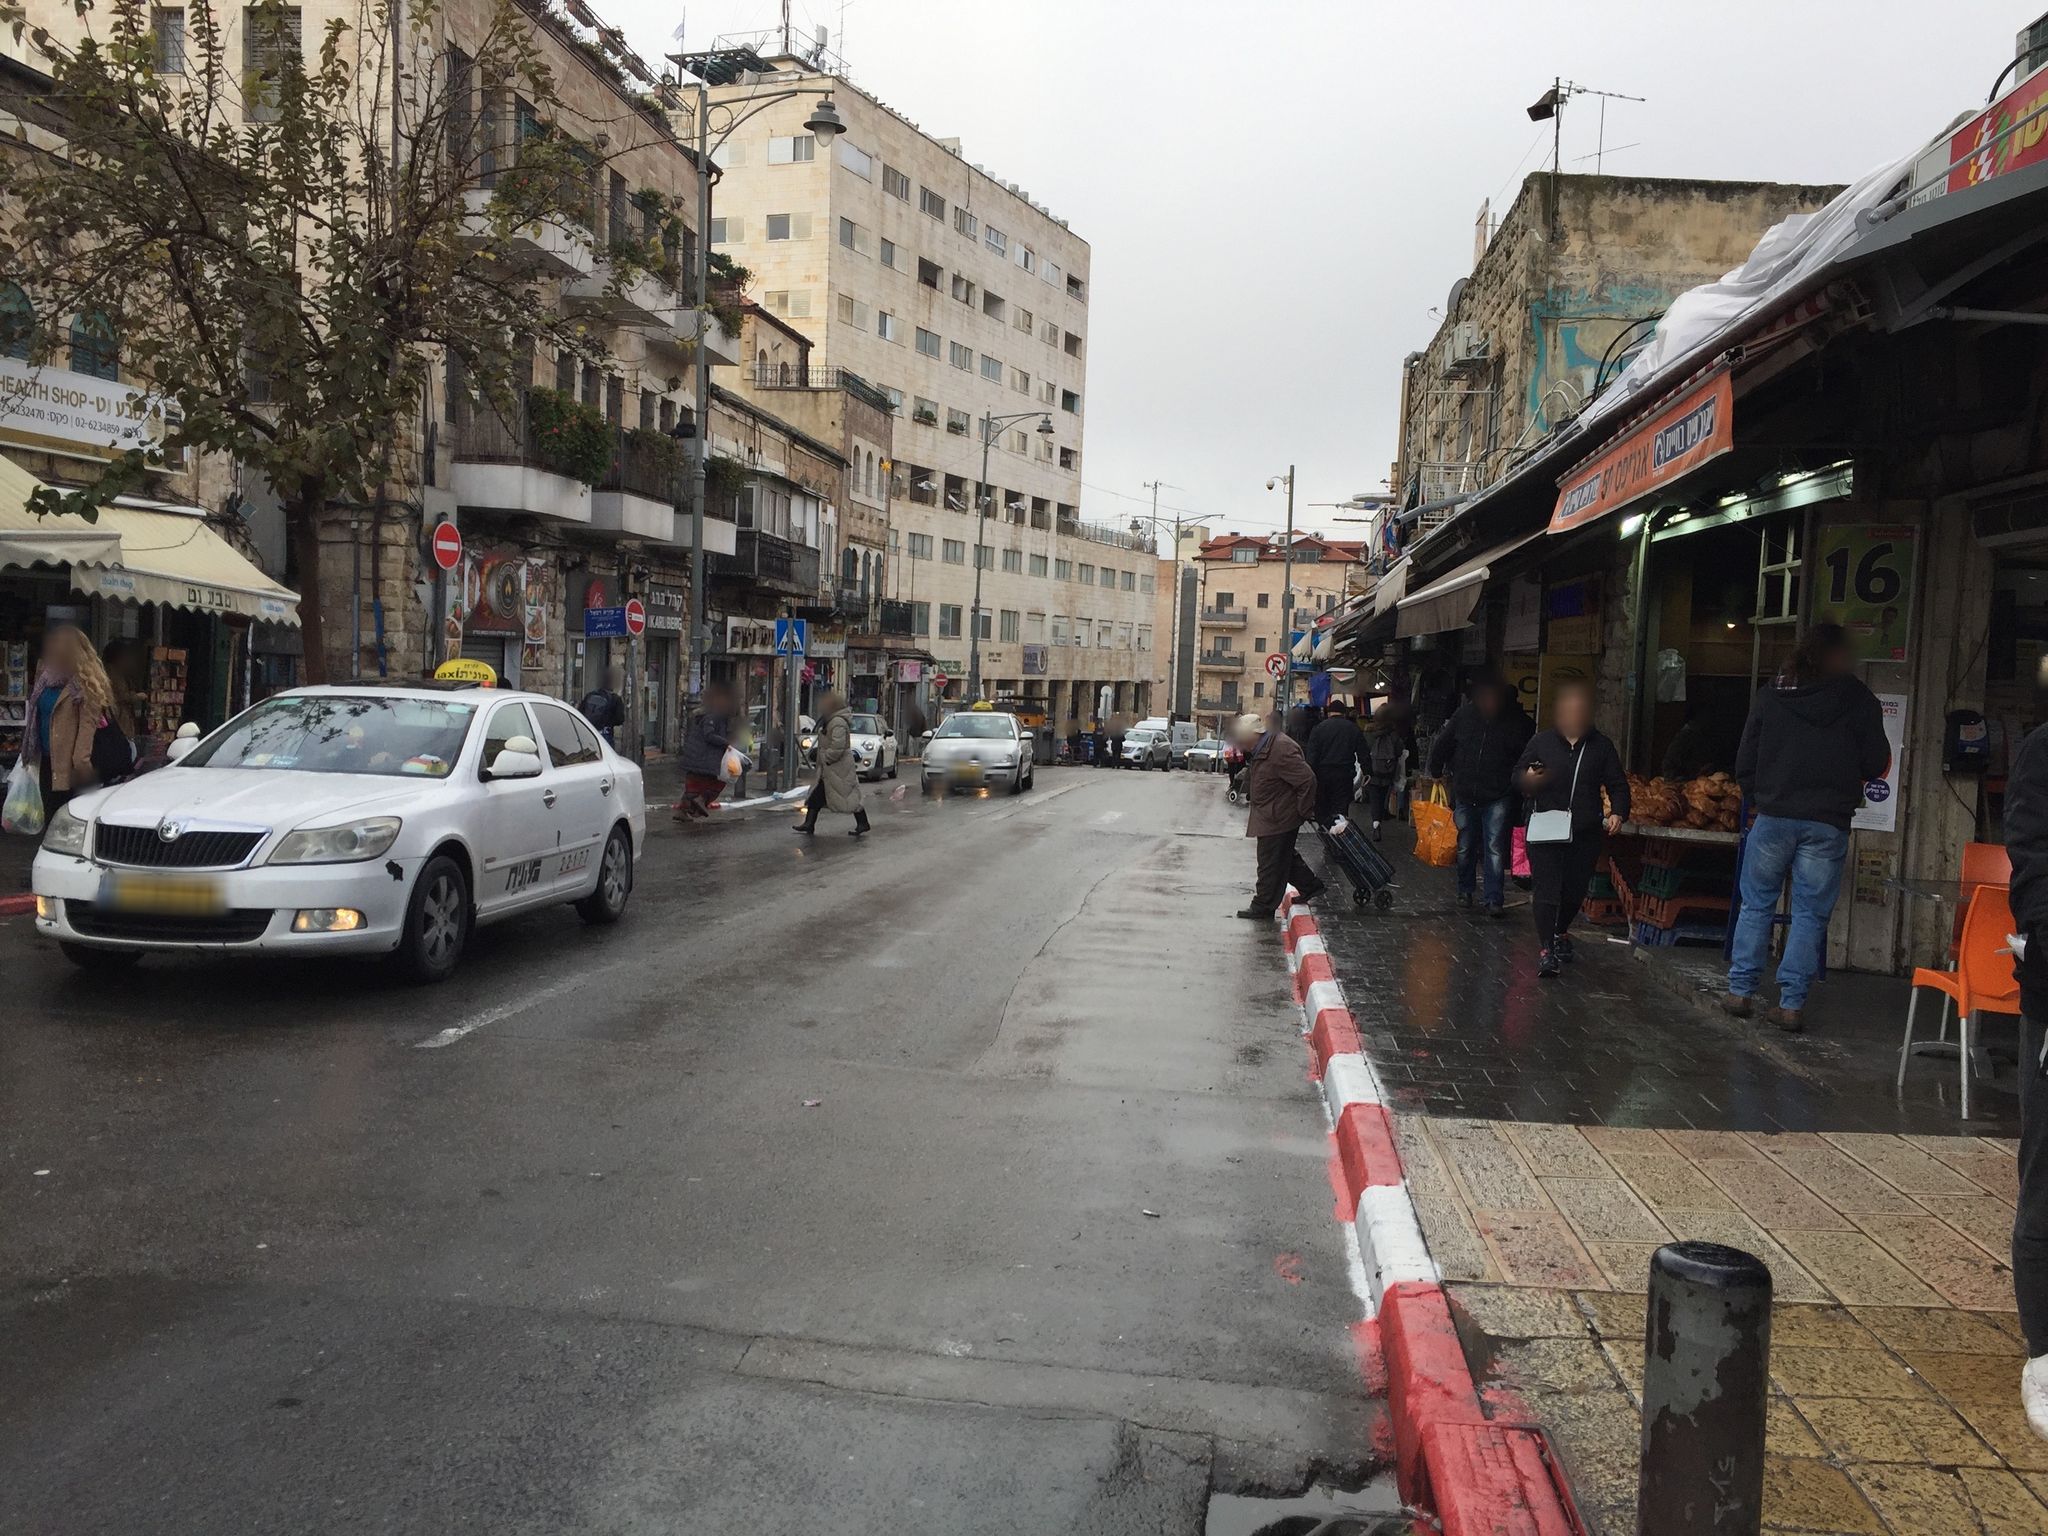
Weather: rainy
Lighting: day
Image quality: good
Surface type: walking surface
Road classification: pedestrian, steps
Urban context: urban centre
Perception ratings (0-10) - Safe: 3.33, Lively: 9.03, Beautiful: 4.65, Boring: 0.29, Depressing: 4.04, Wealthy: 4.94